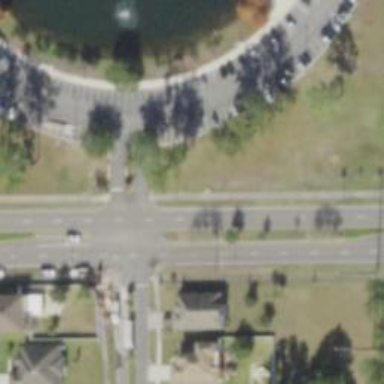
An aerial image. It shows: Unmarked crossing on footway.